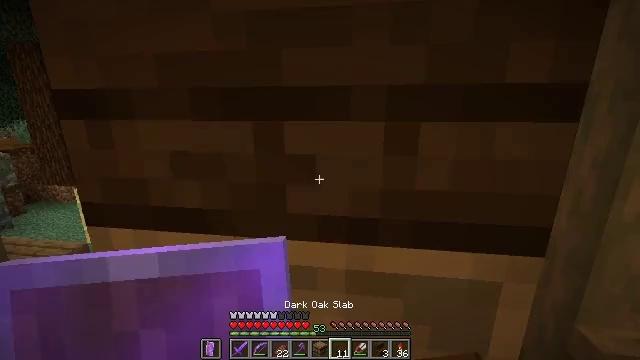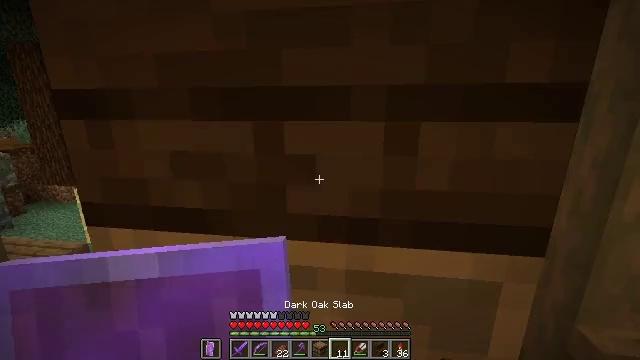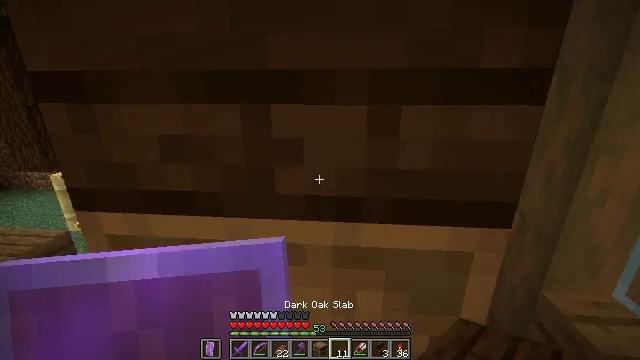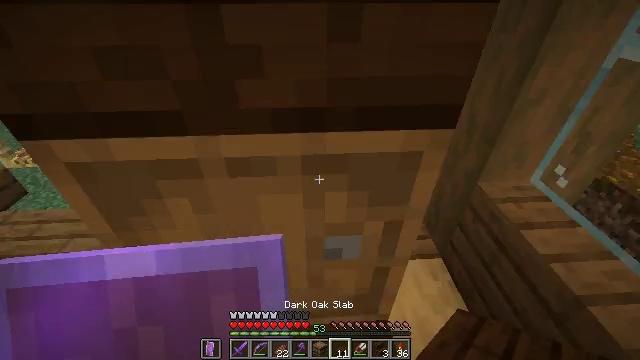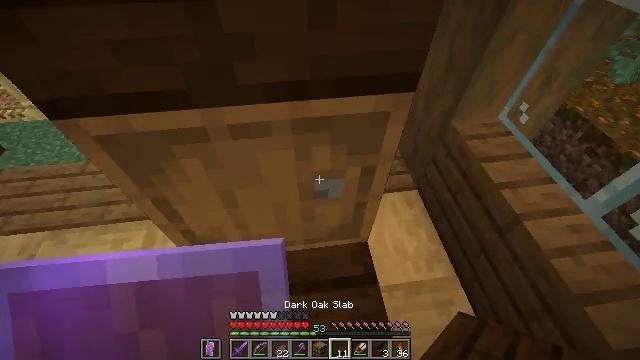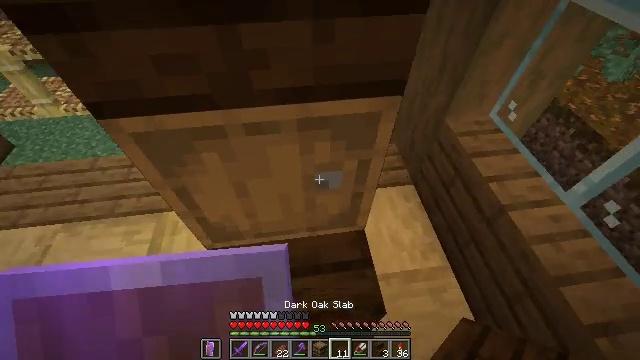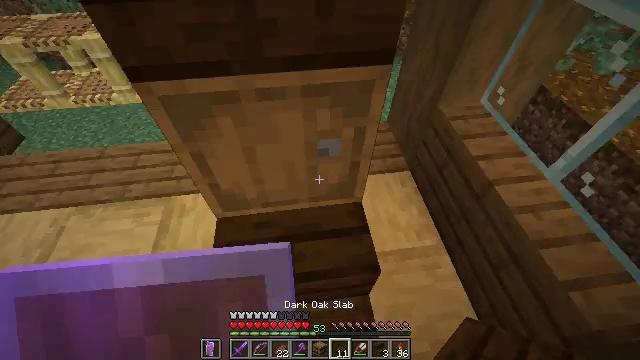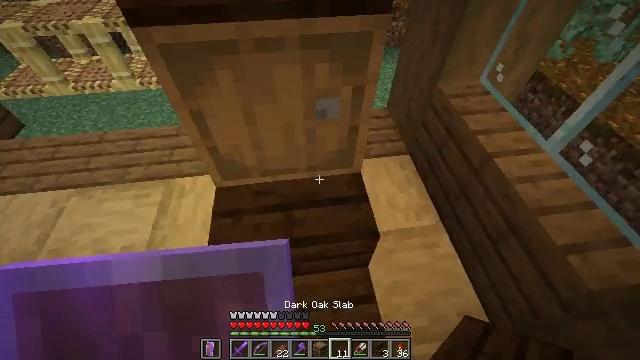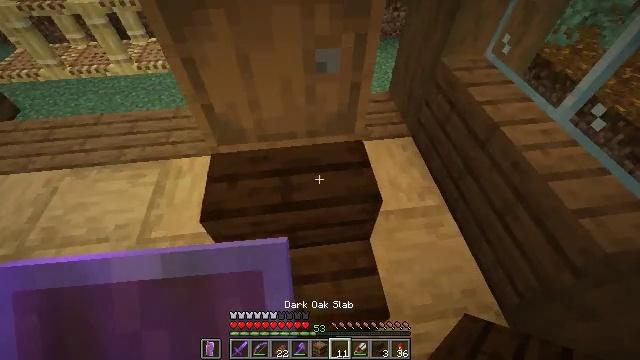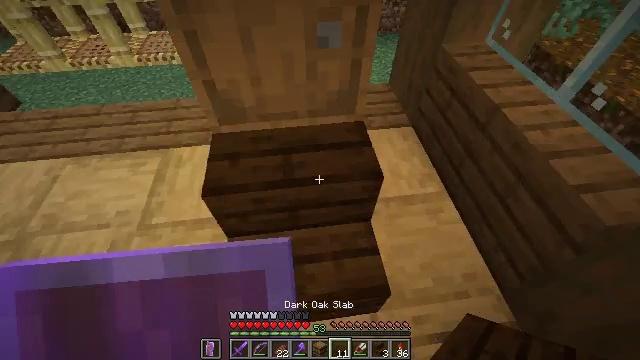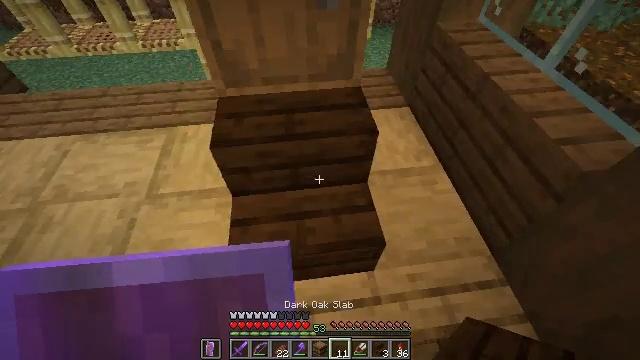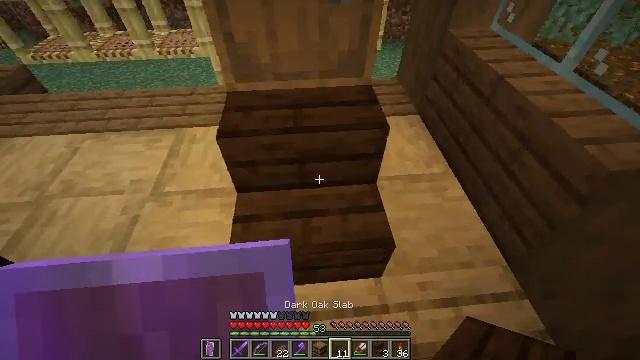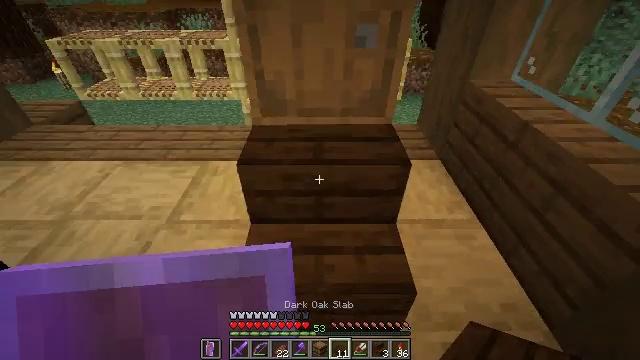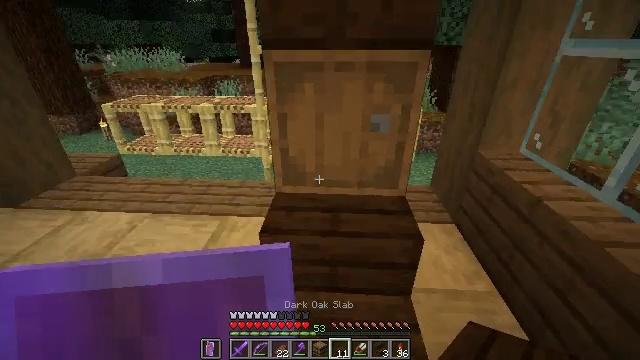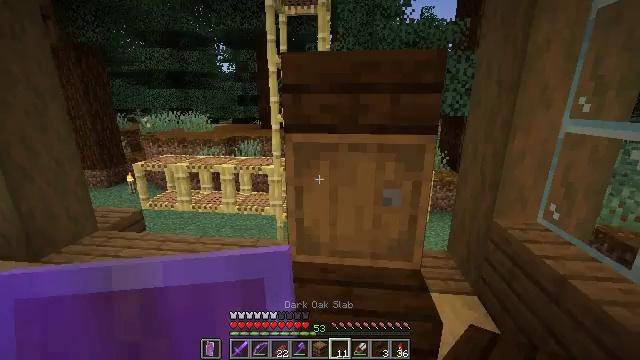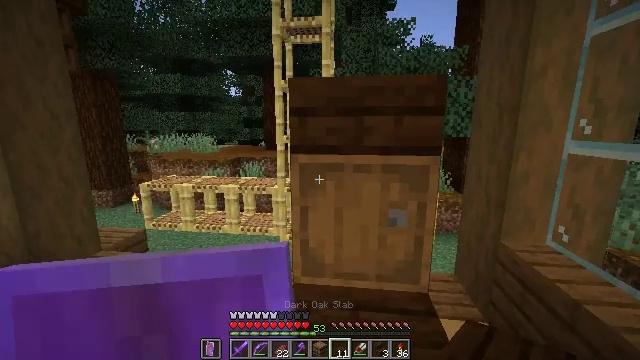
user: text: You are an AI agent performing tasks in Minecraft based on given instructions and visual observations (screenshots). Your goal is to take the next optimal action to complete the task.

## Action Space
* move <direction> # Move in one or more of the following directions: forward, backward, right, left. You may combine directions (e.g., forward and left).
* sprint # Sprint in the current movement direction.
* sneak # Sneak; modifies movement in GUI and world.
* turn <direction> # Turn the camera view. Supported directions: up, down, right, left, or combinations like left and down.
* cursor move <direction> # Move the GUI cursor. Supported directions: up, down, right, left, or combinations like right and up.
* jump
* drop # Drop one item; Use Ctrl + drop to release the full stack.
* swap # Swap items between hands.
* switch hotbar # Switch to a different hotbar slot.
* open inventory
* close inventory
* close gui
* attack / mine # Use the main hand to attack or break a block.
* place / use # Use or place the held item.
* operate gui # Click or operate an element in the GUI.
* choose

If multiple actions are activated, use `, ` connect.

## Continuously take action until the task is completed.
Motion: motion action
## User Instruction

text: Mine dark oak stairs from a structure.
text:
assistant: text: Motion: sneak
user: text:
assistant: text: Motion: move back, sneak, turn right and down
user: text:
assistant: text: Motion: move back, turn right and down
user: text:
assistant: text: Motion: move back, turn right and down
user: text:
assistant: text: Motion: move back
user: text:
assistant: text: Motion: move back
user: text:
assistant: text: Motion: move back
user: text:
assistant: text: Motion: move back
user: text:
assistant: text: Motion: move back
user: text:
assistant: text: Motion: move back
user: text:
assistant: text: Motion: move back, turn left and up
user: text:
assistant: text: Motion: move back, turn left and up
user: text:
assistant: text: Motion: move back, turn left and up
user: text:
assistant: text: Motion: turn left and up
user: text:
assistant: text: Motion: turn up
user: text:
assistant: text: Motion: no_op
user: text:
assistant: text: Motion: no_op
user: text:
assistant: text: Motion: no_op
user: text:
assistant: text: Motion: no_op
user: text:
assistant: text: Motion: no_op
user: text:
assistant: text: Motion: no_op
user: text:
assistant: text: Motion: no_op
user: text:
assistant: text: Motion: no_op
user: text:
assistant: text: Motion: no_op
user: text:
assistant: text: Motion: no_op
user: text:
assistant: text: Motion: no_op
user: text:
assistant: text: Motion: turn right and down
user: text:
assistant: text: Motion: turn right and down
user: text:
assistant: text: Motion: turn right and down
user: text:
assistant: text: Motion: no_op